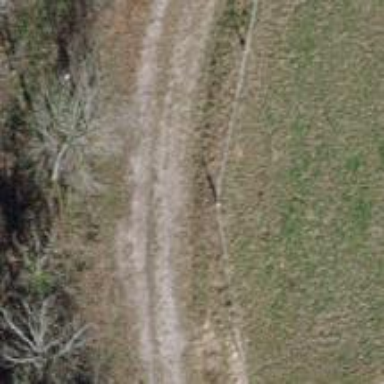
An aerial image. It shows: Gravel track with Grade 3 quality.